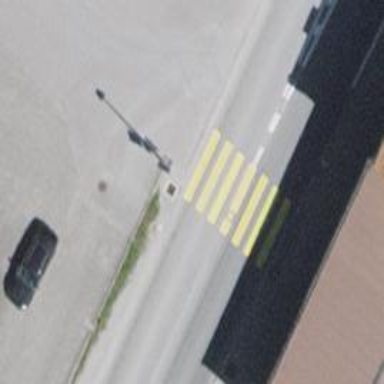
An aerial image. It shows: Zebra crossing on the road.